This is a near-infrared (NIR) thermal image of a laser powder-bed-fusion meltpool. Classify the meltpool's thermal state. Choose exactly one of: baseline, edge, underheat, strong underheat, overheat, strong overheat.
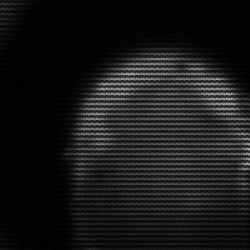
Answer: edge